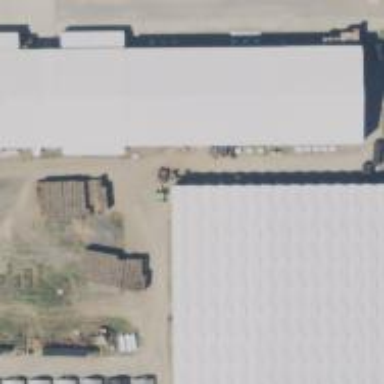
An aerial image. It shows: Area dedicated to greenhouse horticulture.